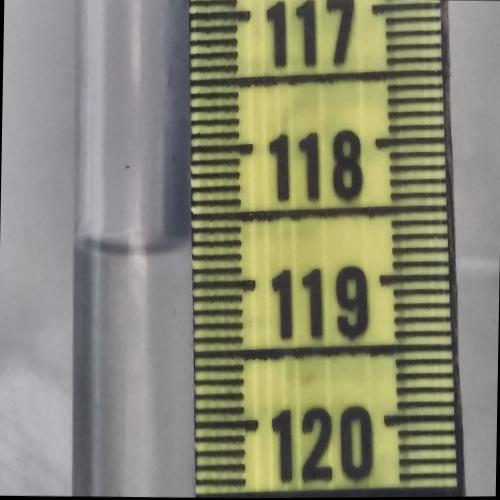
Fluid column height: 118.7 cm